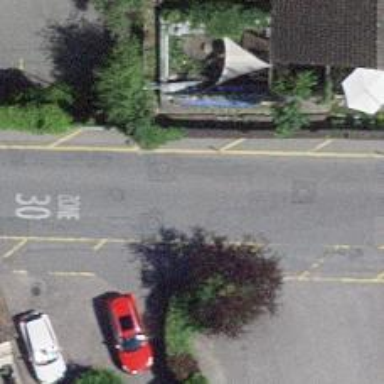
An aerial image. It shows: Public transport stop position.